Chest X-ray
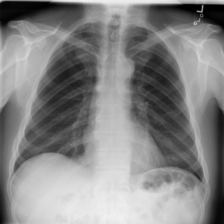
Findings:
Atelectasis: negative
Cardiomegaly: negative
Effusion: negative
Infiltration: negative
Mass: negative
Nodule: negative
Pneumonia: negative
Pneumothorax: negative
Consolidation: negative
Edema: negative
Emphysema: negative
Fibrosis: negative
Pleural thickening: negative
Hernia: negative